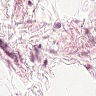
Metastatic tissue present: no